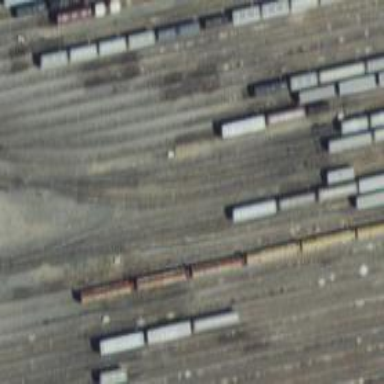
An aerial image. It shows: Railway yard in service.